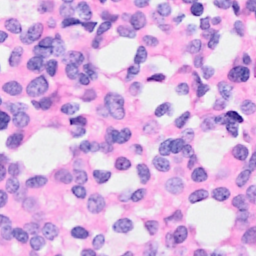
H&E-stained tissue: Breast